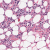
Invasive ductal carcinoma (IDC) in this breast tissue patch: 1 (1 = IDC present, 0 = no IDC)